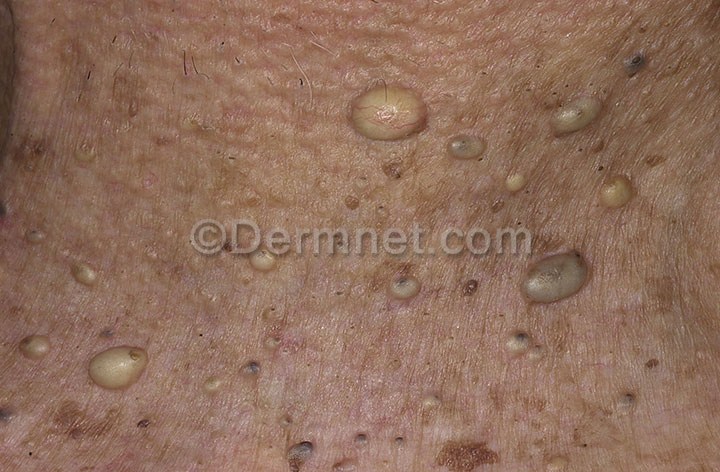
Disease: Seborrheic Keratoses and other Benign Tumors